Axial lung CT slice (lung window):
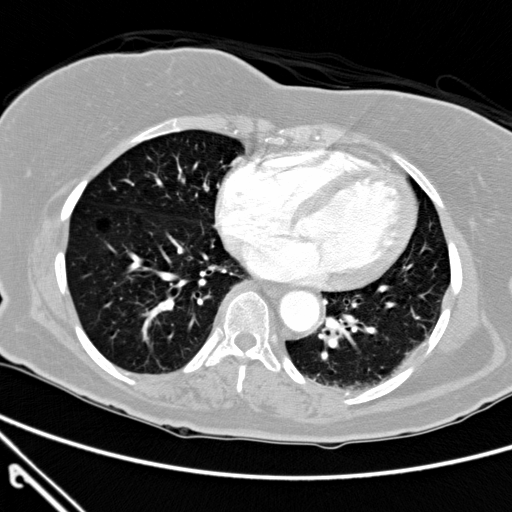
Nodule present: no